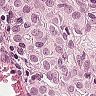
Metastatic tissue present: yes